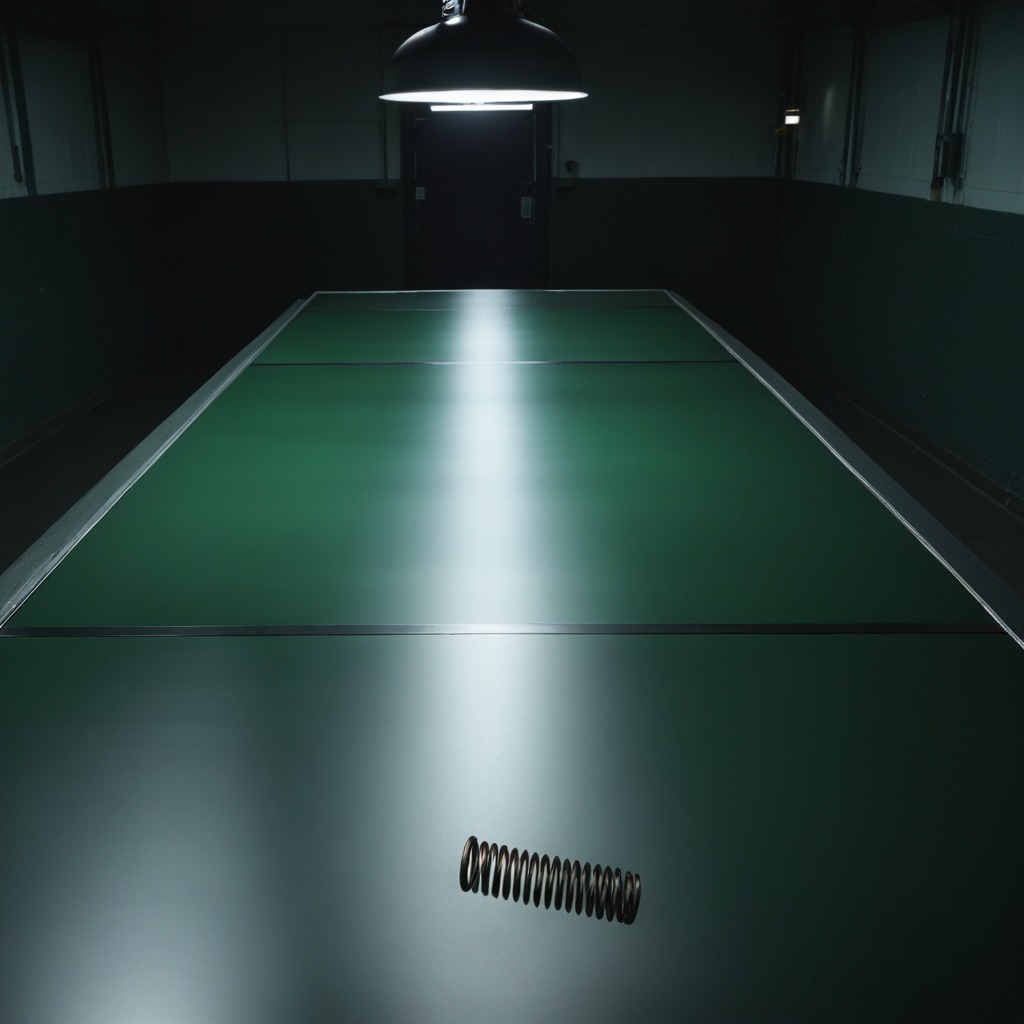
A coiled metal spring is lying on the clean empty table in a railway signal maintenance room lit by harsh overhead fluorescents photorealistic surface textures crisp shadows high dynamic range